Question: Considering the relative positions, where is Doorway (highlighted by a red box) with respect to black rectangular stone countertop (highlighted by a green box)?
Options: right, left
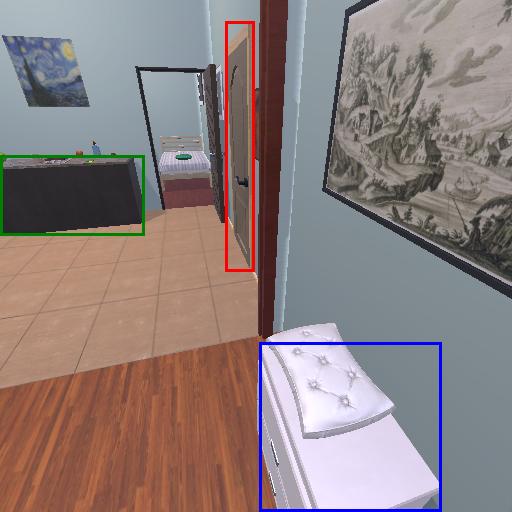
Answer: right